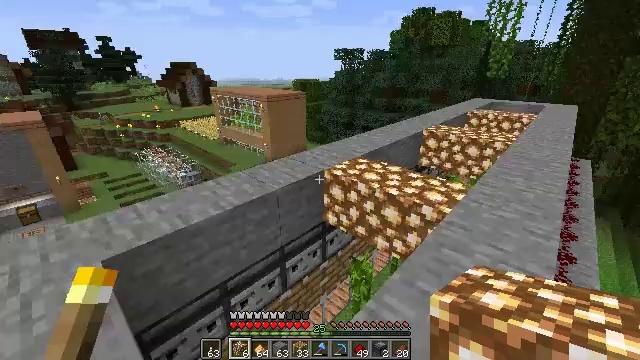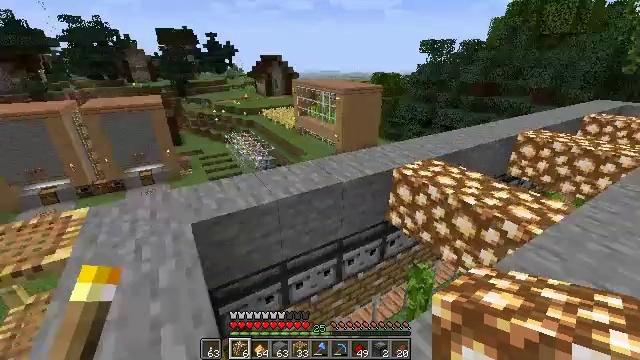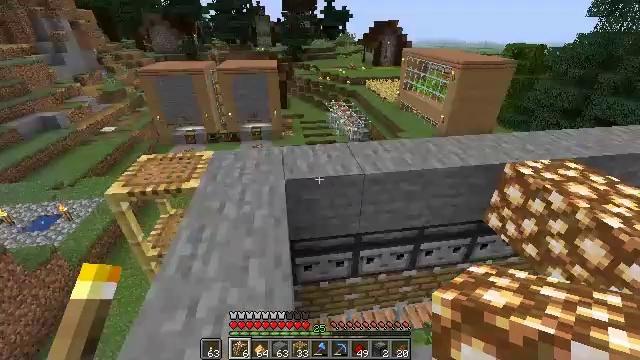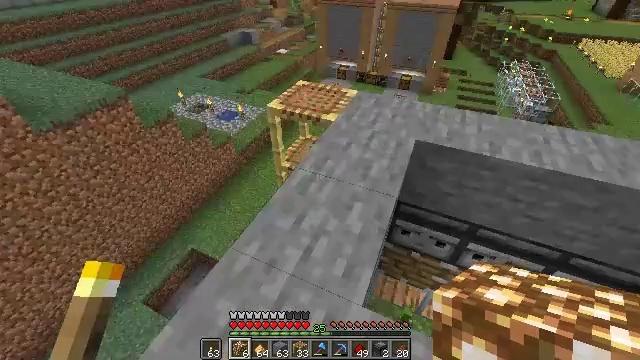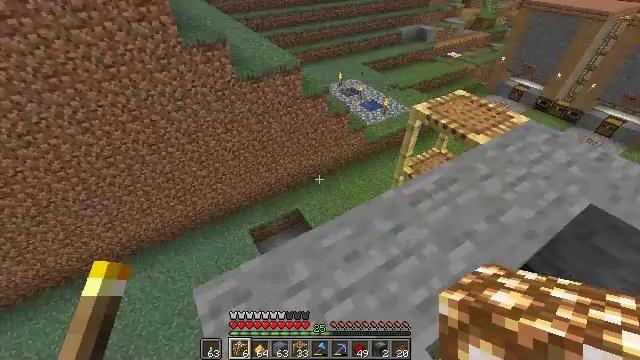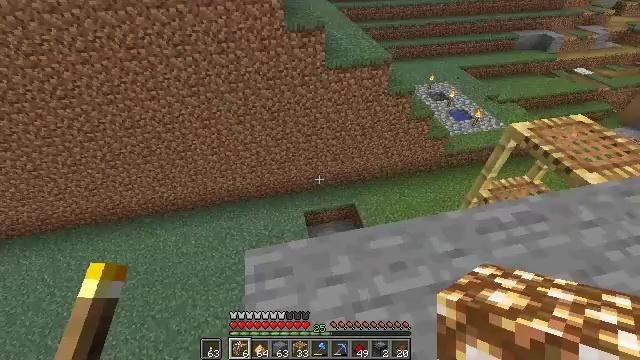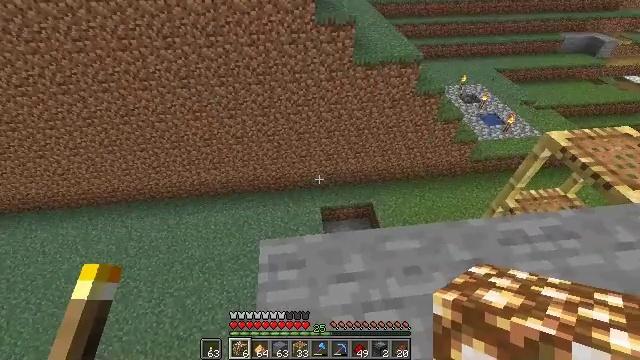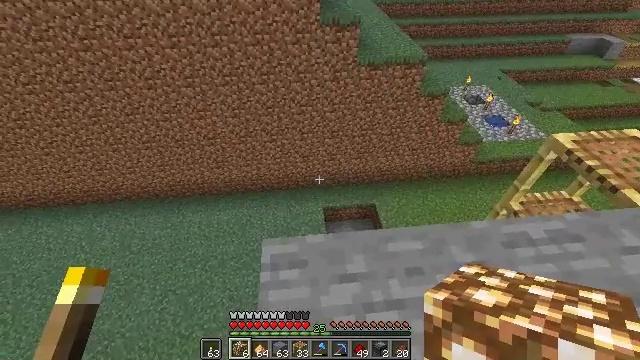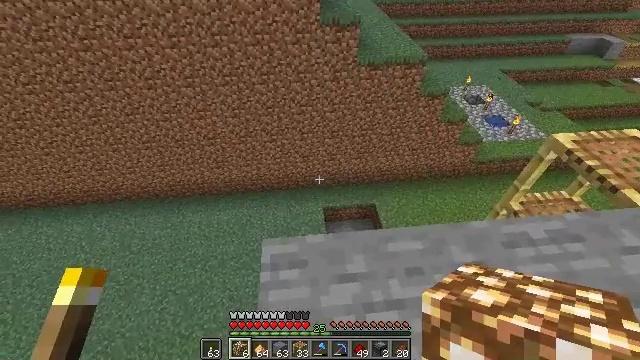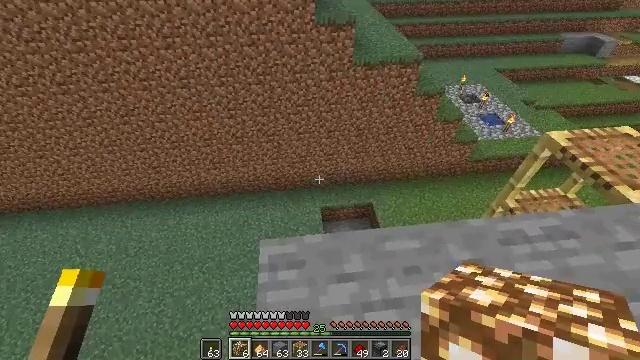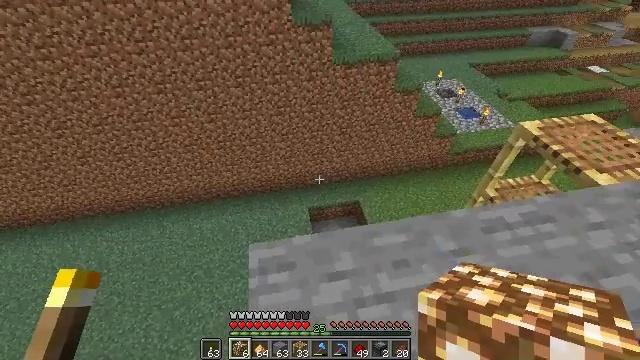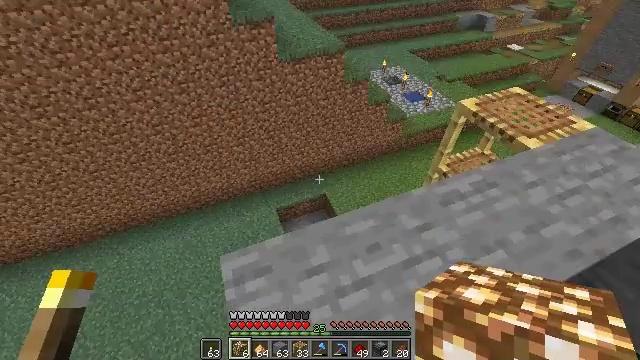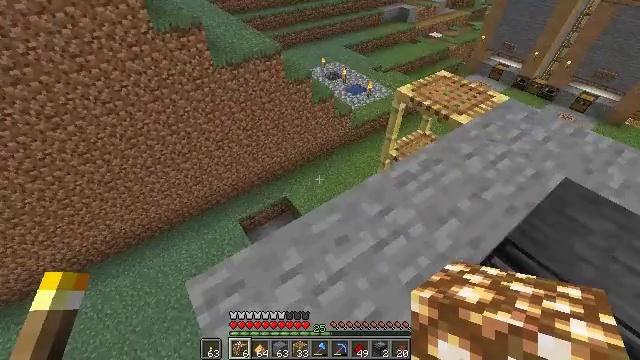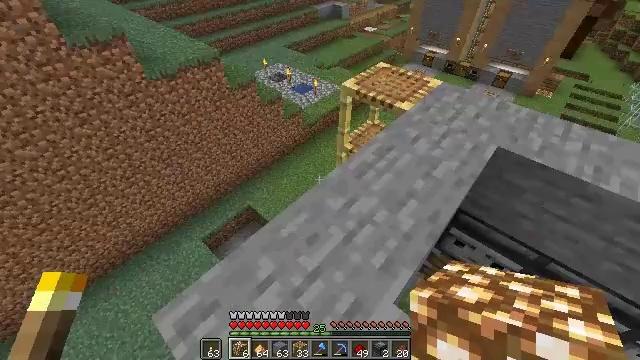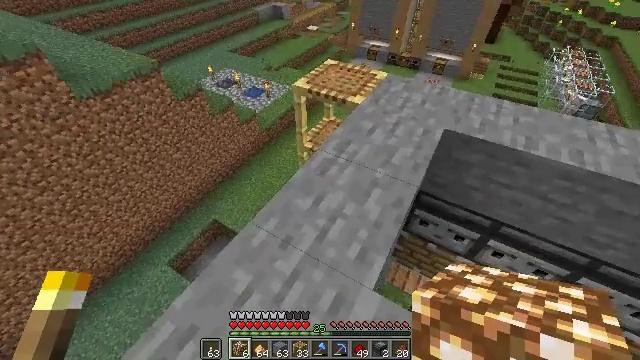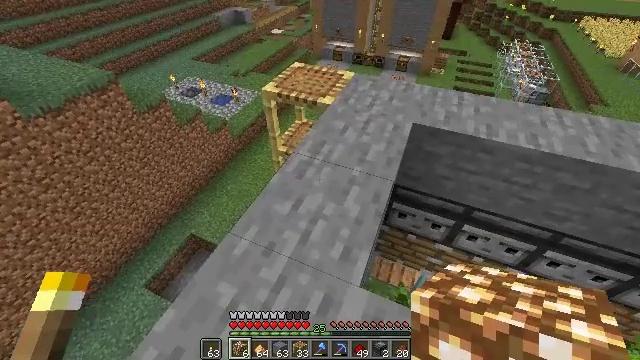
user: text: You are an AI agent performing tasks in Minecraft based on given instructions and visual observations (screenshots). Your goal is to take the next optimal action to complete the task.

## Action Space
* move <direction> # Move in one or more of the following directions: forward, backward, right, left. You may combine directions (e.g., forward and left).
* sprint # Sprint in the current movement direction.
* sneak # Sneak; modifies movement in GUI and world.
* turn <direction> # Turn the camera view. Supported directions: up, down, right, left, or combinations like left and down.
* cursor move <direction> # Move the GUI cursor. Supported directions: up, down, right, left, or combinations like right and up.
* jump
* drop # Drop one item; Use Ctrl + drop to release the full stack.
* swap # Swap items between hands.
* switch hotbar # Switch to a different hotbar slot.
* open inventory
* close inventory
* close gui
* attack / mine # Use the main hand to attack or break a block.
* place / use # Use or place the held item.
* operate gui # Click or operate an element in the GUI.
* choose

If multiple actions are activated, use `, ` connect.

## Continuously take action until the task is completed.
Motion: motion action
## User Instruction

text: Gather the black carpet by hitting it.
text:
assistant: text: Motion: turn left and down
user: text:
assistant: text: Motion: turn left and down
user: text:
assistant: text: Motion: turn left and down
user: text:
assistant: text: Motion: turn left
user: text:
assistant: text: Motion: turn left and down
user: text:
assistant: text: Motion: turn left
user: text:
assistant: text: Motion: no_op
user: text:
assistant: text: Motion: no_op
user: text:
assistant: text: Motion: no_op
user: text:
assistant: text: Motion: turn right
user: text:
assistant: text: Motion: turn right
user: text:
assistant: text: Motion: turn right
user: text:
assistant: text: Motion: turn right
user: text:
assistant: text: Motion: turn right
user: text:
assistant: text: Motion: turn right
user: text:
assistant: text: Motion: no_op
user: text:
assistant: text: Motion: no_op
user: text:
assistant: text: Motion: no_op
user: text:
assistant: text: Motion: no_op
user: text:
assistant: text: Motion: no_op
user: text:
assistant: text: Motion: no_op
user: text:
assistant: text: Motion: no_op
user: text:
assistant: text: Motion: no_op
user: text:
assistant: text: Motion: turn right
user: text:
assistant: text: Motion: turn right
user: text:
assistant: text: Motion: turn right
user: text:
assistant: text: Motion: turn right
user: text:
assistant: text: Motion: turn right
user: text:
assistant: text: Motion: turn right and up
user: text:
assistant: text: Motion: turn right and up